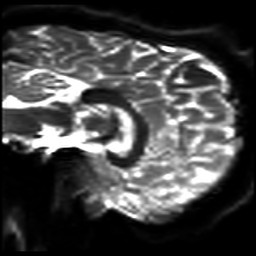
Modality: DWI
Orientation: sagittal
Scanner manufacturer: philips
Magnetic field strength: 7 T
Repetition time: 9.612 s
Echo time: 0.073 s